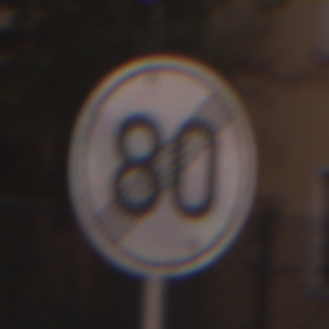
Verkehrszeichen: EndeGeschwindigkeit80
Umgebung: Outdoor, Urban
Tageszeit: SunriseSunset
Wetter: Clear
Licht: Natural
Jahreszeit: NotSpecified
Kontrast: MediumContrast